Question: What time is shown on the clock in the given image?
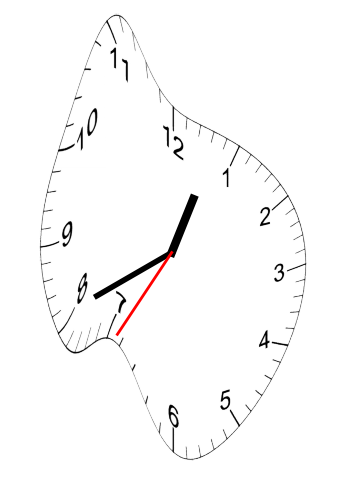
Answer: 12:40:35